Question: I'm trying to display a pyramid to the console like so:
'''
1
2 1
3 2 1
4 3 2 1
5 4 3 2 1
6 5 4 3 2 1
'''
So far, my thoughts have been on printing a preset number of spaces before each row.
The formula I came up with is quite simple: numberOfSpaces = (totalRows - currentRow) * 2. For example, there would be for the first column. These 10 spaces are between the '6' at the bottom of the pyramid and the '1' at the top of the pyramid. For every row increment, the number of spaces decreases by 2.
Herein lies the problem. I can't figure out the correct syntax (or the existence of it) for the to take in a variable in setting the field width. This field width, in a rightmost aligned context, will allow me to print the spaces in each row.
Here is the code I have written so far. Although there are no compilation errors, I know there are likely many errors in the logic.
'''
public class DisplayPattern {
public static void main (String[] args) {
// Displays Pattern A.
int integerPosition = 1;
for (int x = 1; x <= 6; x++) {
for (int y = 1; y <= integerPosition; y++)
System.out.print(y + " ");
integerPosition++;
System.out.println();
}
System.out.println();
// Displays Pattern B.
integerPosition = 6;
for (int x = 1; x <= 6; x++) {
for (int y = 1; y <= integerPosition; y++)
System.out.print(y + " ");
integerPosition--;
System.out.println();
}
System.out.println();
// Displays Pattern C.
int totalRows = 6;
int currentRow = 1;
for (int x = 1; x <= 6; x++) {
int numberOfSpaces = (totalRows - currentRow) * 2;
for (int y = 1; y <= integerPosition; y++)
System.out.printf("%(int)(numberOfSpaces)d", y);
integerPosition++;
currentRow++;
System.out.println();
}
System.out.println();
}
}
'''
Of greatest concern is Part C. Part A and B, both involving no spaces, pose no problem.
<URL>

Apologies on not being able to directly host an image here; I've apparently not enough reputation as a new user.
Thanks for helping a beginning and hobbyist programmer out!
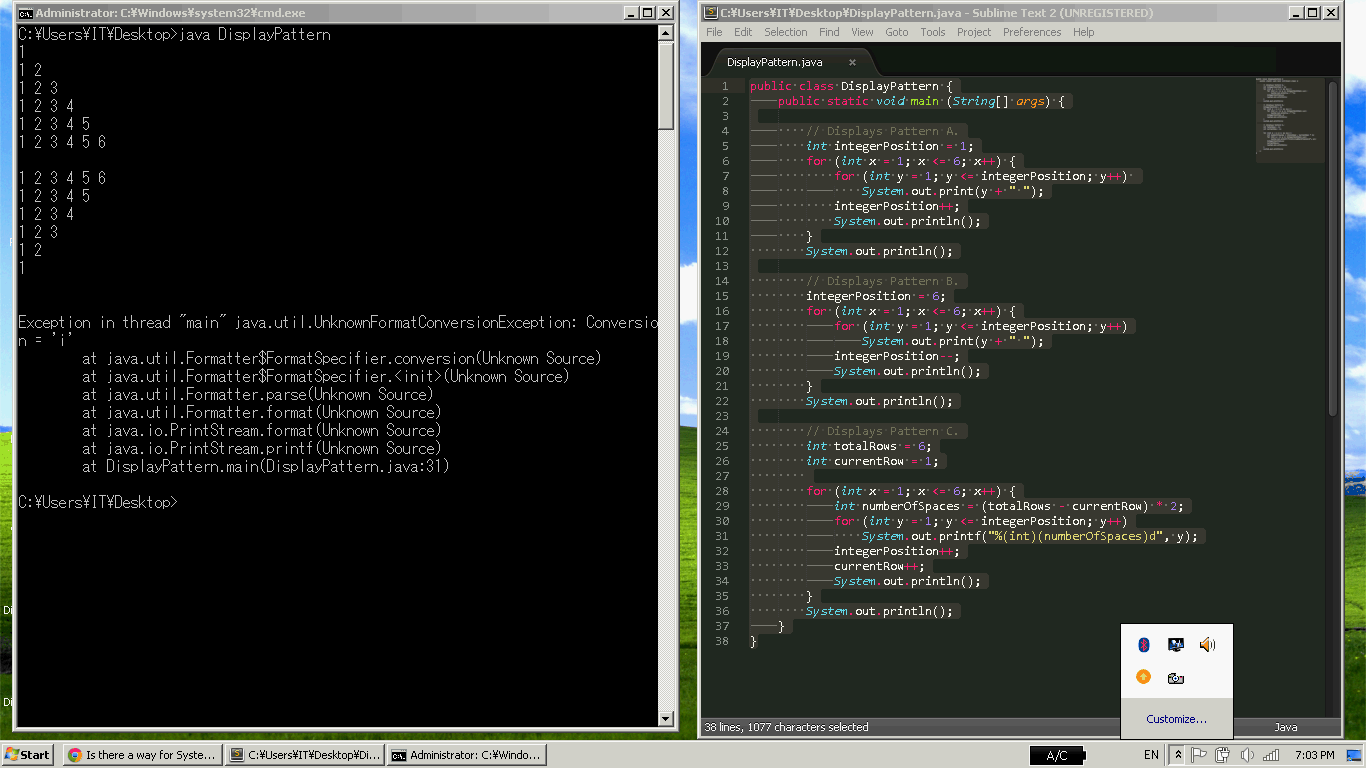
Answer: You're putting the name of your variable in the format string. You just need to build the string with your variable's value like this:
'''
System.out.printf("%" + numberOfSpaces + "d", y);
'''
Strictly speaking, the number in the format (between '%' and 'd') represents the whole number representation, so it includes the spaces AND the 'y', so you'll have to calculate it and add it:
'''
System.out.printf("%" + (numberOfSpaces + nbOfDigitsOfY) + "d", y);
'''
Side note: if what you want is , I think it's easier for you to calculate the final result than the number of spaces and the number of digits separately.